Question: I want to put some padding from top, label is coming out from Textfield when entering text in TextFormField,
I tried content padding , but still not working.

here is my code
'''
@override
Widget build(BuildContext context) => TextFormField(
controller: TextEditingController(),
style: Theme.of(context).textTheme.subtitle2,
decoration: InputDecoration(
fillColor: Theme.of(context).disabledColor,
border: OutlineInputBorder(
borderSide:
BorderSide.none,
borderRadius: BorderRadius.circular(BorderSize.input),
),
contentPadding:
EdgeInsets.all( PaddingSize.inputHorizontal),
filled: true,
isDense: true,
labelText: hint),
onSaved: onSaved,
validator: _exists);
'''
}
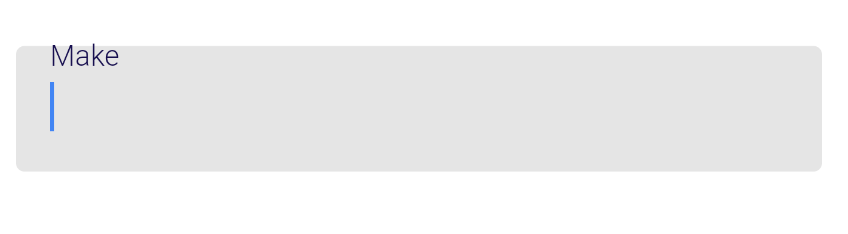
Answer: It seems to be a problem with the border. If you don't need them, just remove and try.
'''
TextFormField(
controller: TextEditingController(),
style: Theme.of(context).textTheme.subtitle2,
decoration: InputDecoration(
fillColor: Theme.of(context).disabledColor,
border: InputBorder.none,
focusedBorder: InputBorder.none,
enabledBorder: InputBorder.none,
errorBorder: InputBorder.none,
disabledBorder: InputBorder.none,
contentPadding:
EdgeInsets.all( PaddingSize.inputHorizontal),
filled: true,
isDense: true,
labelText: hint),
onSaved: onSaved,
validator: _exists);
'''
Let me know if this is expected.
:
Disable all the borders as above.